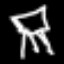
Label: chair